Question: In SQL SERVER 2008 R2 I have 7 databases, each one with around 1000 tables.
I need to know wich tables were last updated by users. With some research I got to this code:
'''
SELECT OBJECT_NAME(OBJECT_ID) AS TableName,
last_user_update,
user_updates,
index_id
FROM sys.dm_db_index_usage_stats
WHERE database_id = DB_ID('SP3D_DB_RESEARCH_MDB') AND
OBJECT_ID = OBJECT_ID('CORECone3d')
GO
'''
This returns only one result, since it's asking for last user updates on a specific table/database.
Is there any way to put it in some sort of loop so it iterate through all tables in a database and I can get which tables were last modified?
It does not have to be a query as result, it could be a simple text output.
I don't know if this matters, but I'm using MS SQL SERVER MANAGEMENT STUDIO.
-
Based on Pradeep answer I get the following results, with TableName NULL

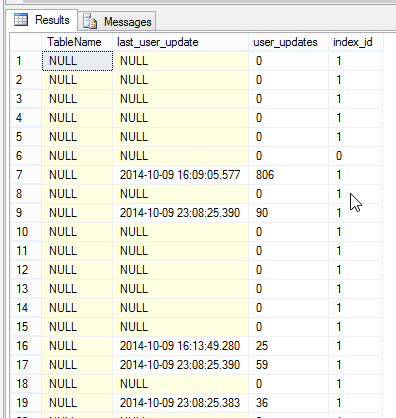
Answer: Try this:
'''
SELECT OBJECT_NAME(OBJECT_ID) AS TableName,
last_user_update,
user_updates,
index_id
FROM sys.dm_db_index_usage_stats
WHERE database_id = DB_ID('SP3D_DB_RESEARCH_MDB')
'''